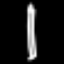
Label: pencil